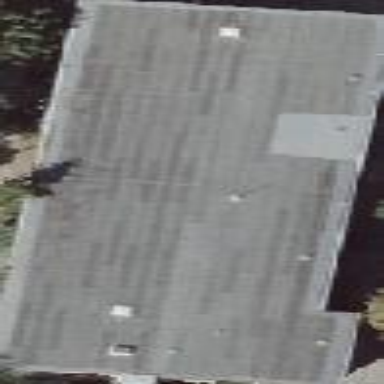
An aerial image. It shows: Flat-roofed commercial building.